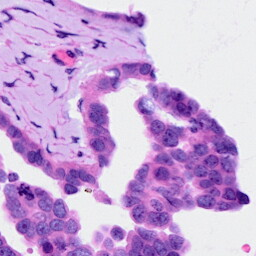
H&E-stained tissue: Ovarian